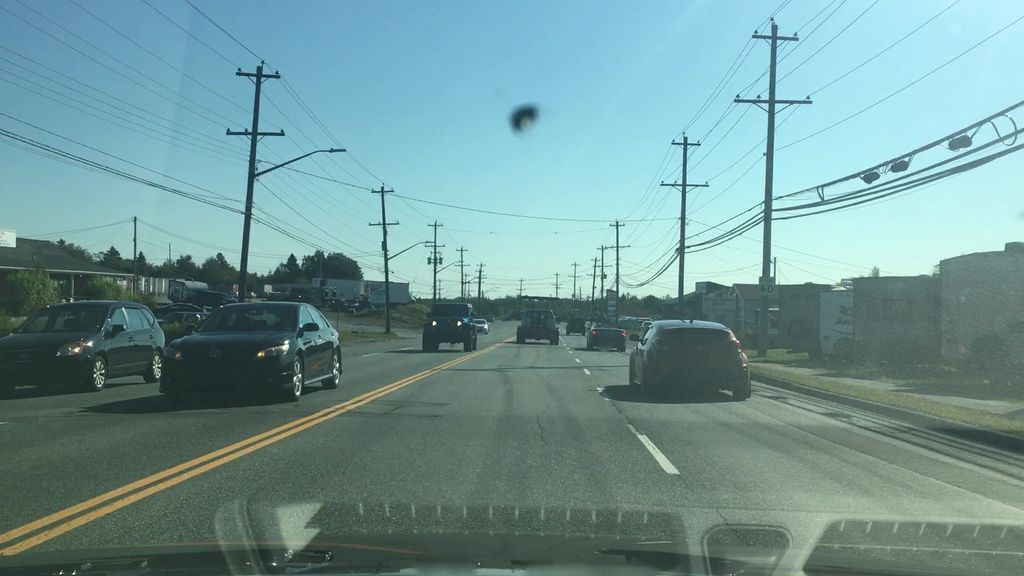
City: halifax